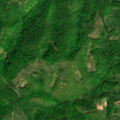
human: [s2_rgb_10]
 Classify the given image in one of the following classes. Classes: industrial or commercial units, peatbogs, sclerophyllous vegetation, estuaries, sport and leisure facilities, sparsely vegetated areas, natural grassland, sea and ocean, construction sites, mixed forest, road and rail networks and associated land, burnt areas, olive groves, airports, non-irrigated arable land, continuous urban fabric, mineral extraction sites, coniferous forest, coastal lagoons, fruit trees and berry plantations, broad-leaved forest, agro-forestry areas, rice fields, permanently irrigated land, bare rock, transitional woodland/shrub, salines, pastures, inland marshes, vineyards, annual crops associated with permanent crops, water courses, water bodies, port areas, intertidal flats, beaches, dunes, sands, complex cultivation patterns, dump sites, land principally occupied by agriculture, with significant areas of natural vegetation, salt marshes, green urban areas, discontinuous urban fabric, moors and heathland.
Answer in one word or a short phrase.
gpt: complex cultivation patterns, land principally occupied by agriculture, with significant areas of natural vegetation, broad-leaved forest